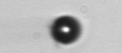
Label: bead